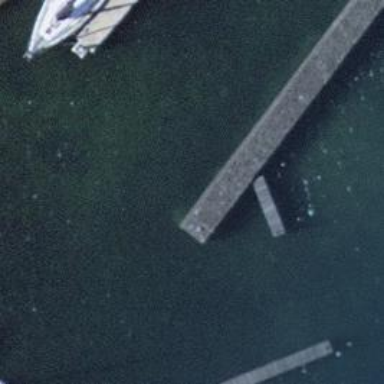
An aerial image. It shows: Man-made pier.